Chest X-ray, PA view. Patient: 29 years old, sex F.
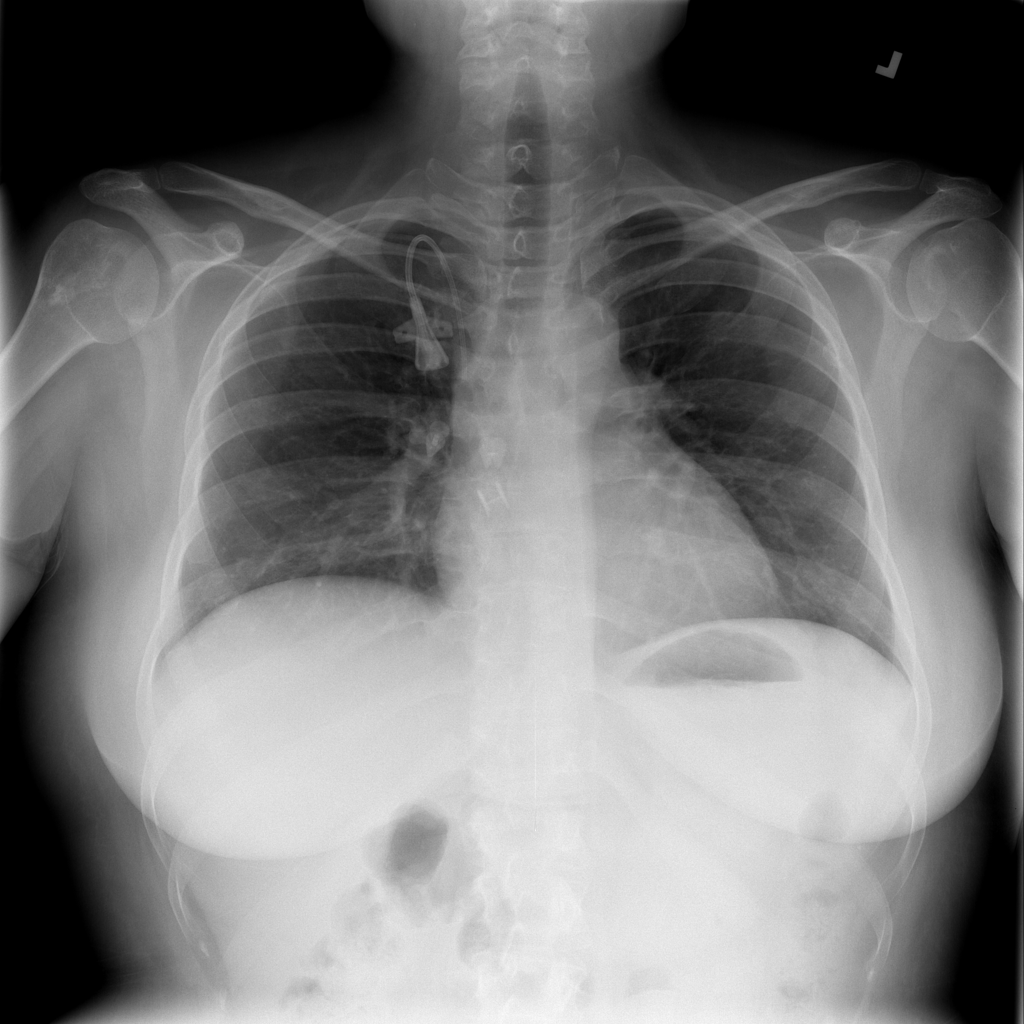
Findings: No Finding